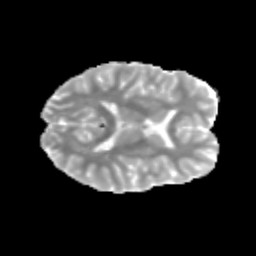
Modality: MD
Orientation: axial
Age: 14
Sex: female
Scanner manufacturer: siemens
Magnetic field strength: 3 T
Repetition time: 3.8 s
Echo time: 0.07 s